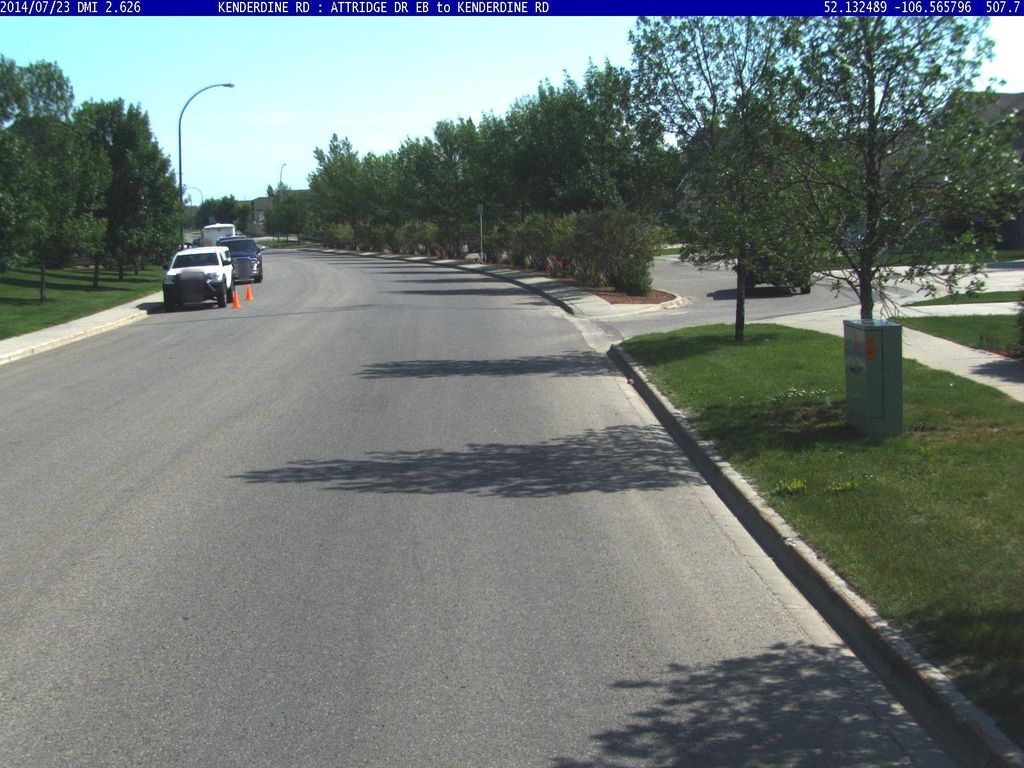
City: saskatoon